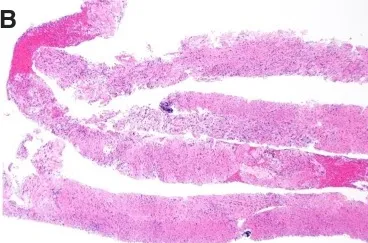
EUS-FNA and histological analysis. Spindle-shaped cells were detected by hematoxylin-eosin staining. Original magnification x40.
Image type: pathology (h&e)